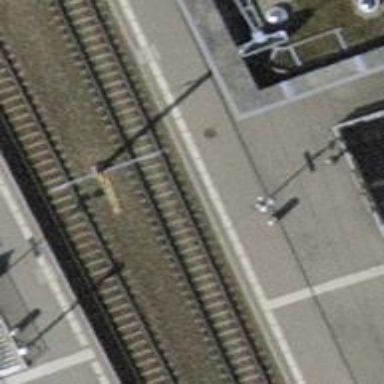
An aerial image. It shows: Single railway track with electrification through contact line.